Question: I have two table on my page like the picture shown here.
What I want to do is:
1. select rows in the Source Table
2. read the data in ID field, Name field from the Source Table, and also the value of radio button.
3. Form these data as rows of Target Table and append these rows into Target Table.
Now Im using two arrays to store the ID and Name that read from Source Table, but im a bit confused about how to form a row for the Target Table.
'''
$('#btnLinkCase').click(function (event) {
var caseID = $('#caseID').text();
var linkedIDArr = []; //array list for selected id
var linkedNameArr = []; //array list for selected name
$('#linkCaseTable tbody tr td:nth-child(2)').each(function (index, el) { //store each paire of <tr> into array
linkedIDArr.push(el);
});
$('#linkCaseTable tbody tr td:last-child').each(function (index, el) { //store each paire of <tr> into array
linkedNameArr.push(el);
});
$.each(linkedCaseIDArr, function (index, val) {
//whats next?
});
});
'''
Please see all source code <URL>
Any ideas of doing this? Thanks in advance
:
If multiple rows are selected they will use the same value from the radio button. eg: two rows are selected and "Type 1" is checked. In target table, their relationship all are "Type 1". I hope I have explained myself..
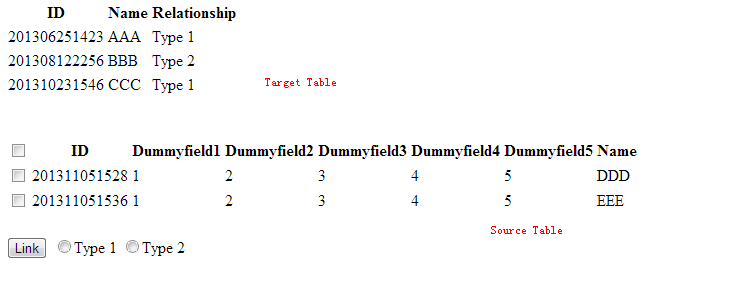
Answer: Try:
'''
$('button').click(function (event) {
$("#sourceTable tr:gt(0)").each(function(){
var th = $(this);
console.log("dfg")
if($(th).find("input[name='link-cbx']").is(":checked")){ //assuming ids are unique remove condition if you do notwant so
var id = $(th).find("td:eq(1)").text();
var name = $(th).find("td:eq(7)").text();
var type = "Type "+$("input[name='linkType']:checked").val();
if($("#targetTable:contains('"+id+"')").length < 1){
$("#targetTable").append("<tr><td>"+id+"</td><td>"+name+"</td><td>"+type+"</td></tr>");
}
}
});
});
'''
<URL>